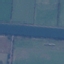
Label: River